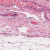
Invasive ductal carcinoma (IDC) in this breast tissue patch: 0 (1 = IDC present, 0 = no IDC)